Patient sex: M
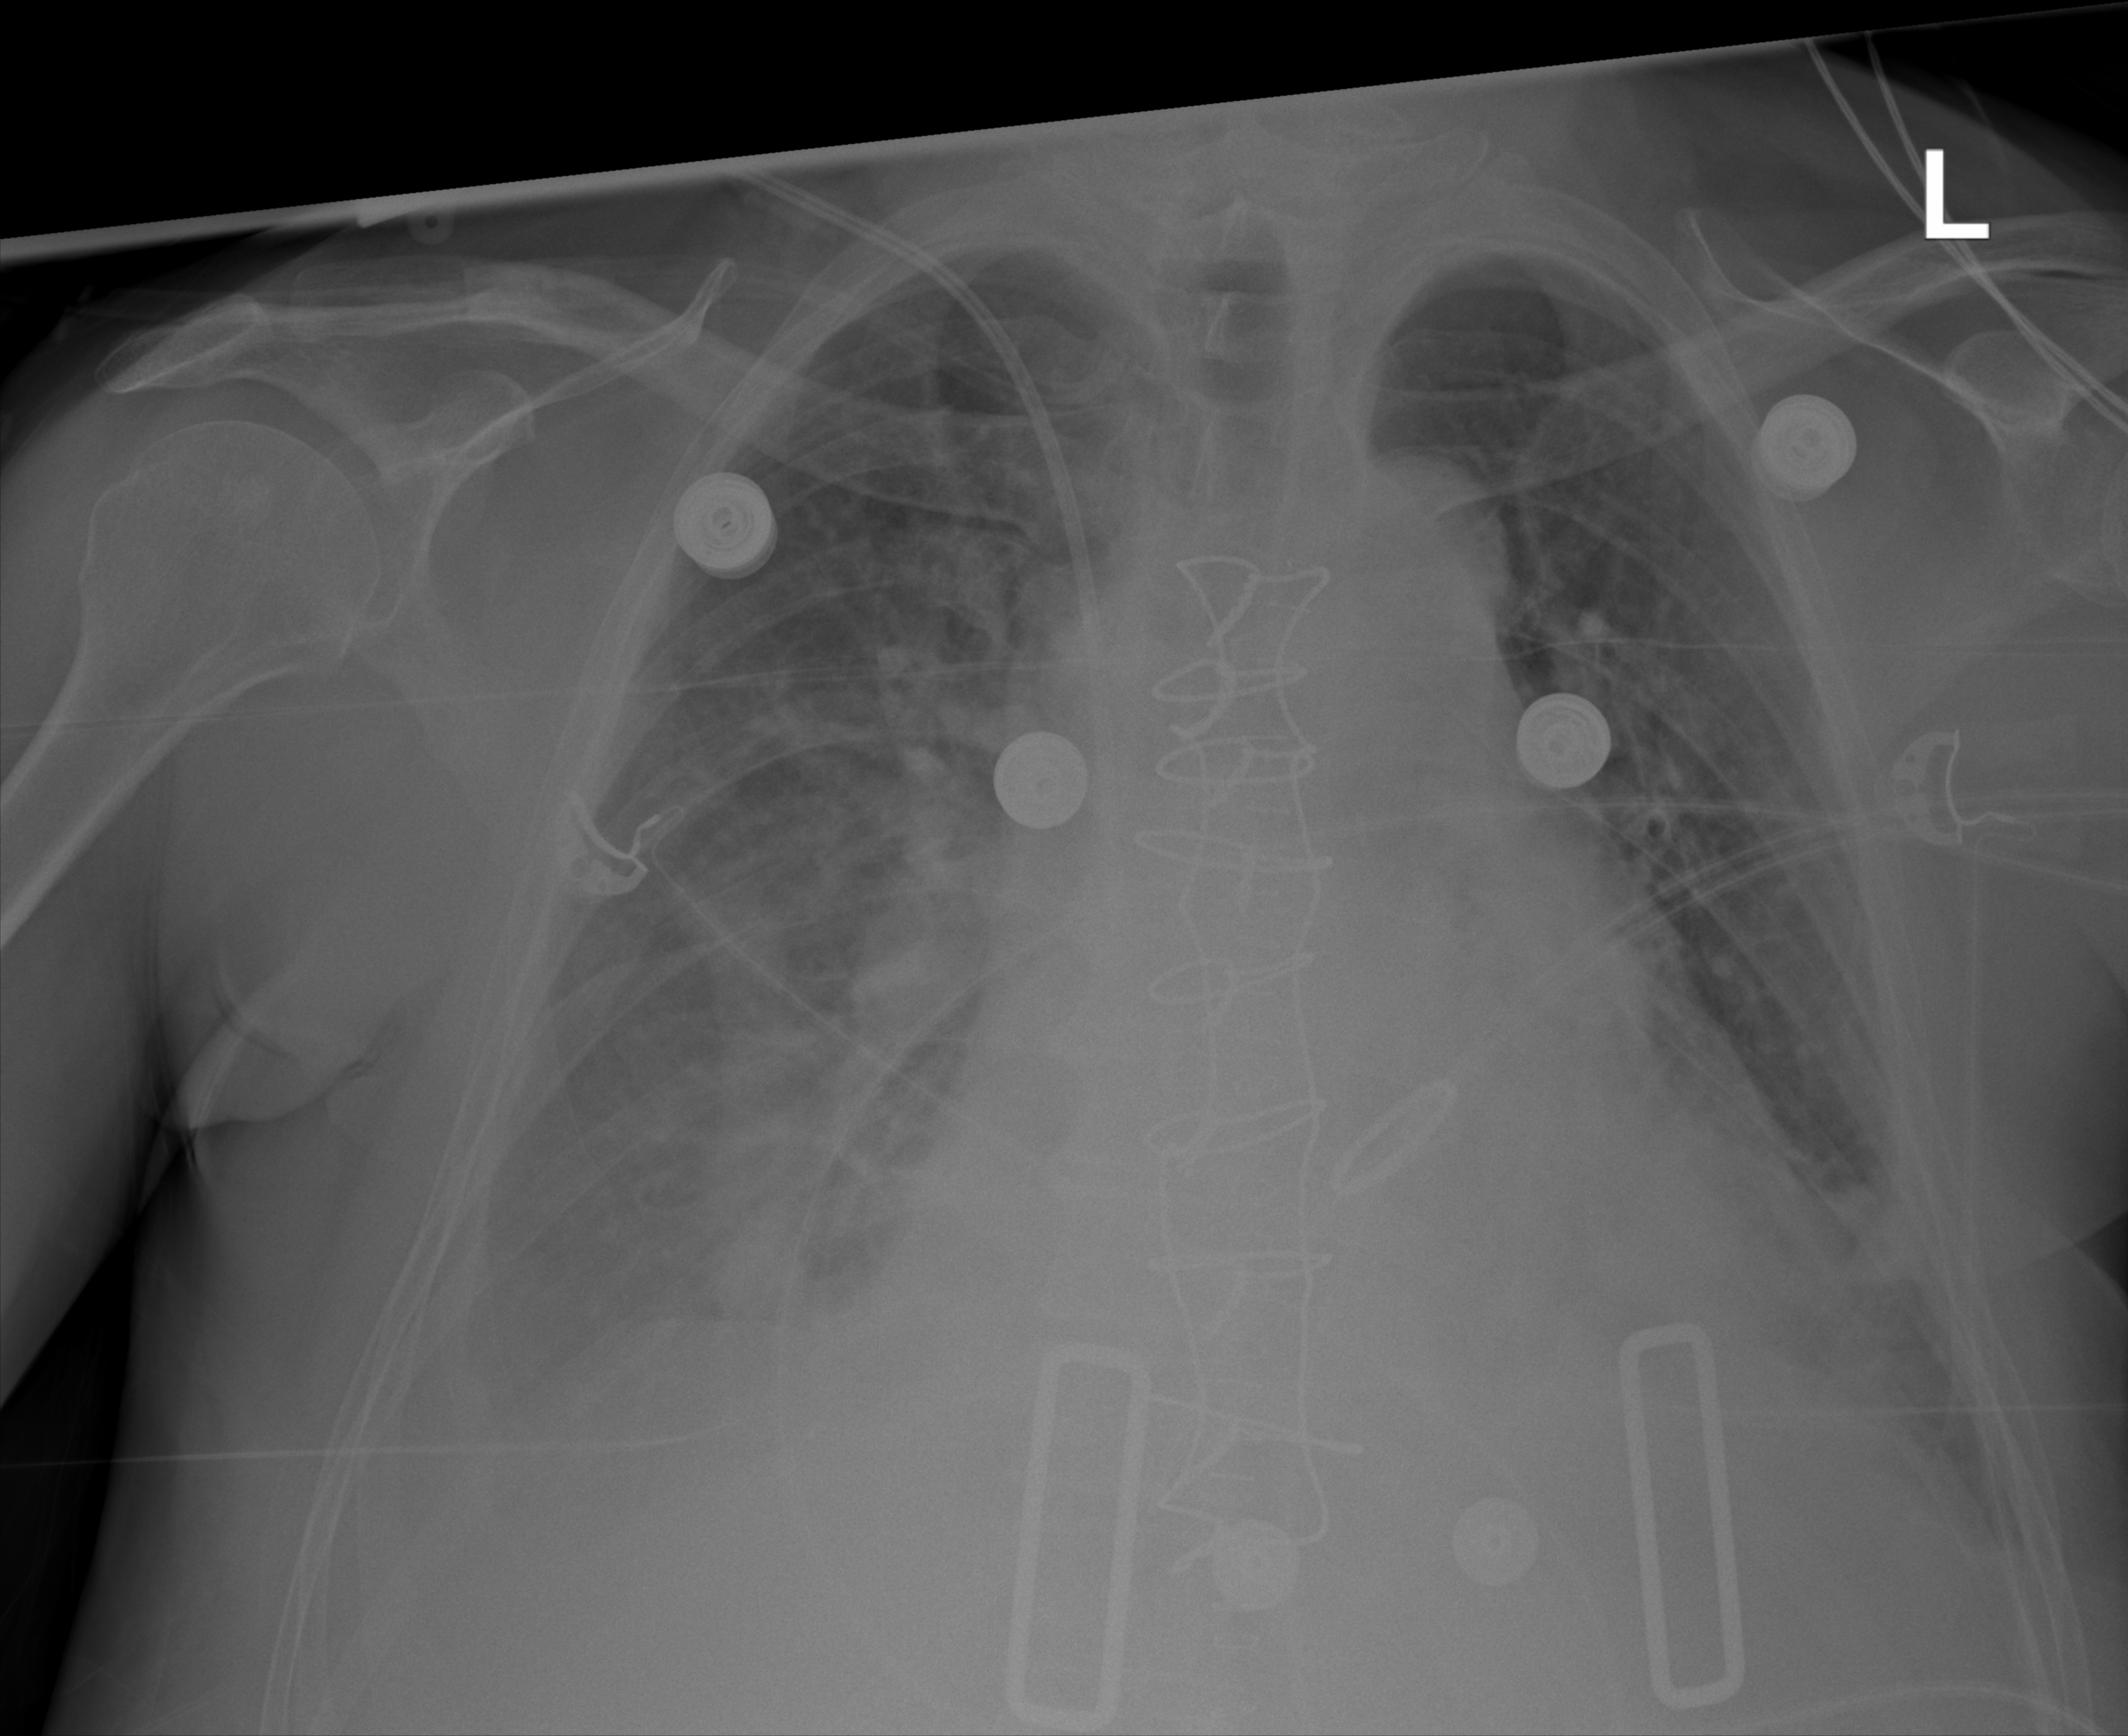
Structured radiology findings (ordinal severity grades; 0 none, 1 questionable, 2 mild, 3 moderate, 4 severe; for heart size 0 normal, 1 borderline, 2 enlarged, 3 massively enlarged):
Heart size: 2
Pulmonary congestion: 2
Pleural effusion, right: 3
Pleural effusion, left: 2
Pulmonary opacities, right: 3
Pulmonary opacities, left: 3
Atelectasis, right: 2
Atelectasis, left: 2